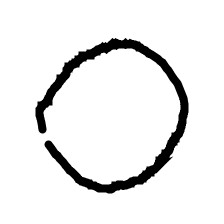
Shape: circle